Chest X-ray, PA view. Patient: 73 years old, sex M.
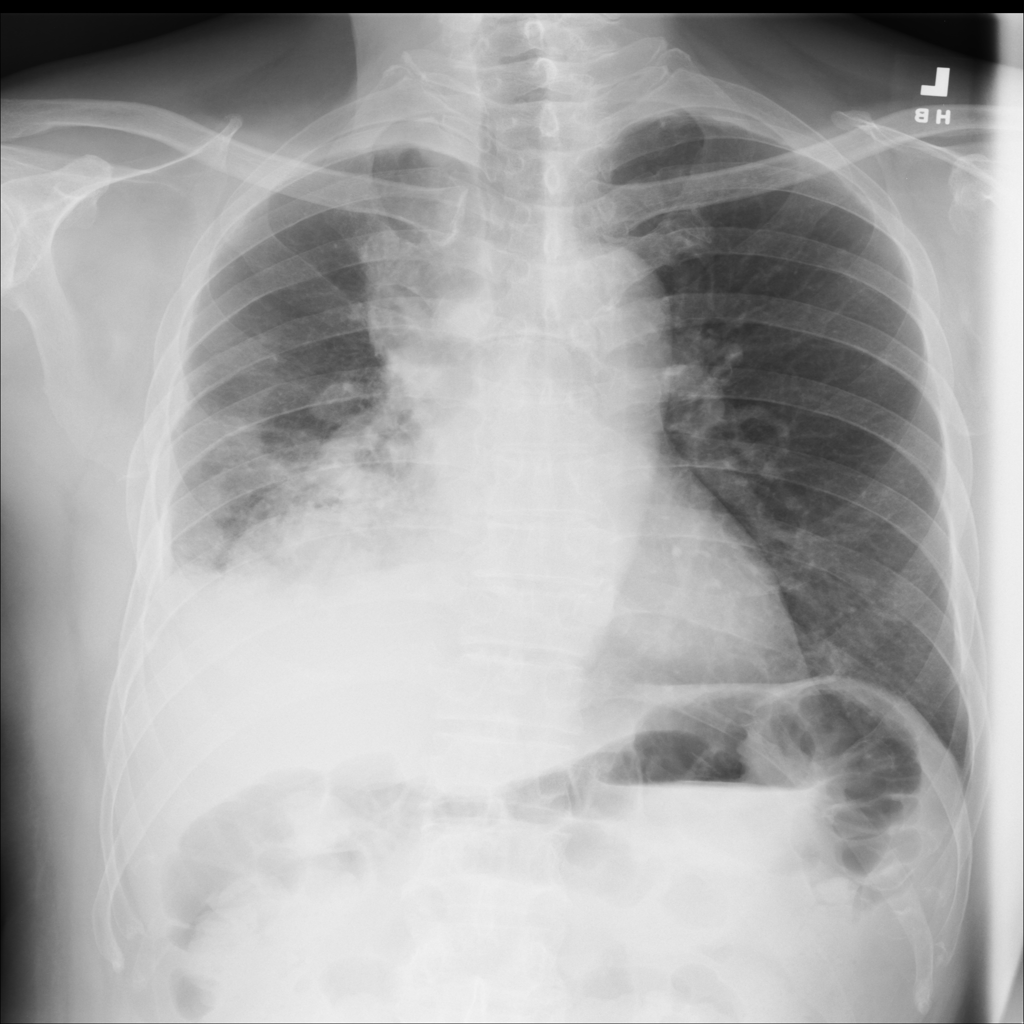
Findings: No Finding